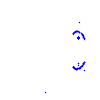
Particle: proton